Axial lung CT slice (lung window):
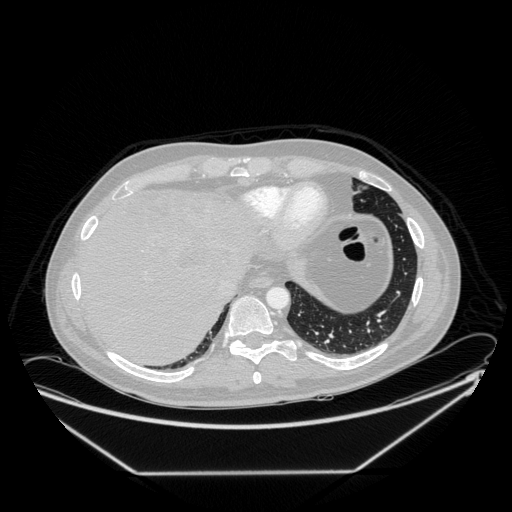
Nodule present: no